Question: I am generating a bunch of spheres using three.js through an array and a for loop. The original array looks like:
'''
atoms = [
['Na', [0, 0, 0]],
['Na', [0.5, 0.5, 0]],
['Na', [0.5, 0, 0.5]],
['Na', [0, 0.5, 0.5]],
['Cl', [0.5, 0, 0]],
['Cl', [0, 0.5, 0]],
['Cl', [0, 0, 0.5]],
['Cl', [0.5, 0.5, 0.5]],
];
'''
And i parse the data so that the 3 numbers represent the x, y, z coordinate.
The end product is controlled by orbitcontrols.js and looks like:
What I was wondering is how would I go about doing this: mouse over a sphere (while pressing a certain key as to not interfere with orbitcontrols) then upon a mouse click return the xyz of the sphere i clicked on.
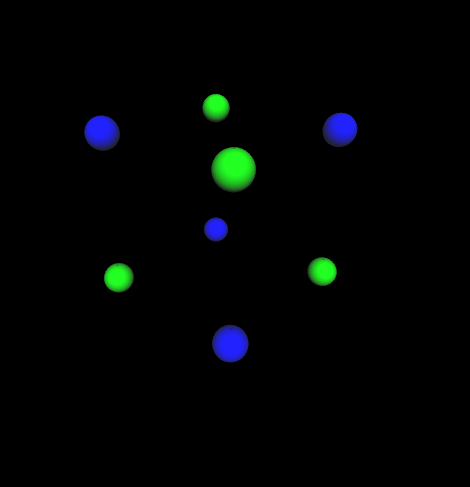
Answer: First of all you will need to add some eventListeners for the keydown, keyup and mousedown events:
'''
document.addEventListener('keydown', onKeyDown, false);
document.addEventListener('keyup', onKeyUp, false);
document.addEventListener('mousedown', onMouseDown, false);
'''
You can add these eventListeners in your scene, or in some class. For the keyup and keydown you need to lookup the keyCode you want to use.
For the click event you need to use the THREE.Raycaster. You could use something like this as a start:
'''
function onMouseDown(event) {
event.preventDefault();
var vector = new THREE.Vector3((event.clientX / window.innerWidth) * 2 - 1, -(event.clientY / window.innerHeight) * 2 + 1, 1, 10000);
projector.unprojectVector(vector, camera);
var raycaster = new THREE.Raycaster(camera.position, vector.sub(camera.position).normalize());
for (var i=1; i<=16; i++) {
var intersect = raycaster.intersectObject(spheres[i]);
if (intersect.length > 0) {
console.log(spheres[i].position);
break;
}
}
}
'''
You will need to tweak the vector if you are not using fullscreen.
Hope this helps.